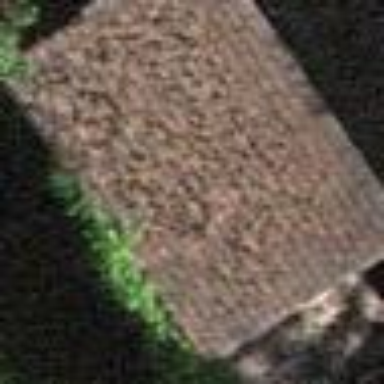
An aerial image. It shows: Rural barn.